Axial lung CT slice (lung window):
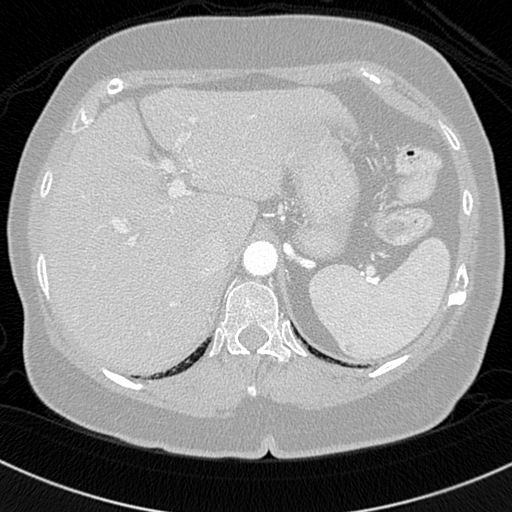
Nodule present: no